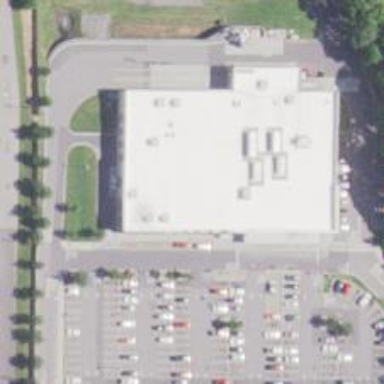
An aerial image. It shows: Supermarket.